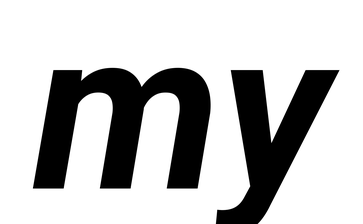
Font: Roboto-Italic_Bold_Italic